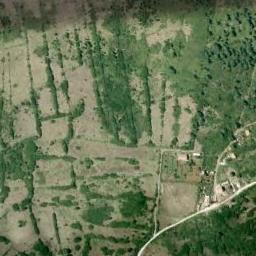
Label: terrace